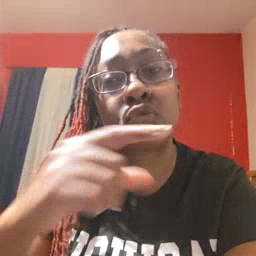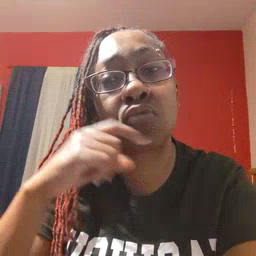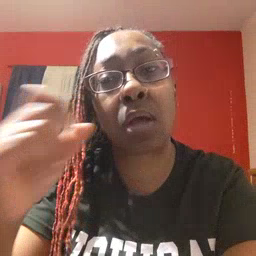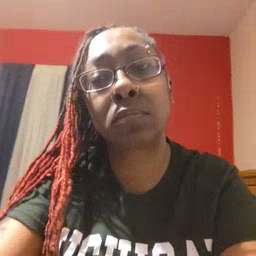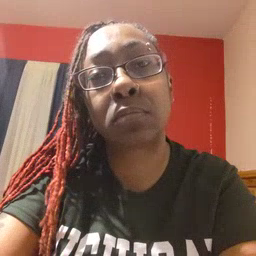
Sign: dry